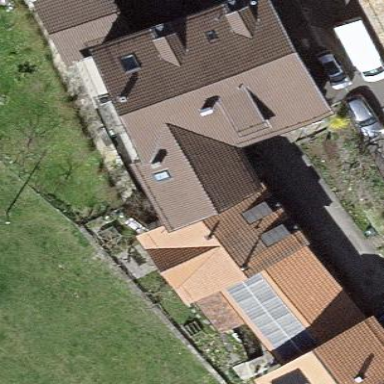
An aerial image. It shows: Residential building.